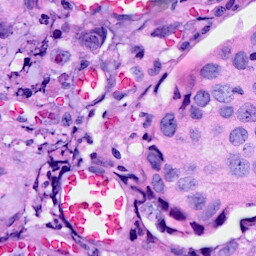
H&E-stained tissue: Breast